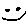
Label: smiley face